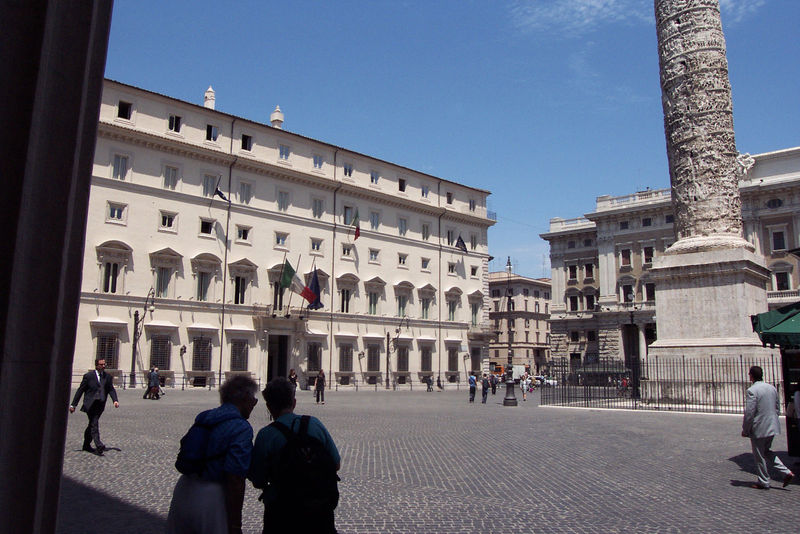
Titel: Ehrensäule des Marc Aurel
Künstler: Domenico Fontana
Standort: Rom, Piazza Colonna (EU - I - Latium)
Schlagwörter: blau, himmel, weiß, menschen, fenster, säule, tür, dach, gebäude, zaun, anzug, gitter, fahnen, italien, pflaster, platz, palazzo, denkmal, kopfsteinpflaster, pflastersteine, sonnig, sonnenschein, touristen, einzäunung